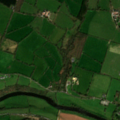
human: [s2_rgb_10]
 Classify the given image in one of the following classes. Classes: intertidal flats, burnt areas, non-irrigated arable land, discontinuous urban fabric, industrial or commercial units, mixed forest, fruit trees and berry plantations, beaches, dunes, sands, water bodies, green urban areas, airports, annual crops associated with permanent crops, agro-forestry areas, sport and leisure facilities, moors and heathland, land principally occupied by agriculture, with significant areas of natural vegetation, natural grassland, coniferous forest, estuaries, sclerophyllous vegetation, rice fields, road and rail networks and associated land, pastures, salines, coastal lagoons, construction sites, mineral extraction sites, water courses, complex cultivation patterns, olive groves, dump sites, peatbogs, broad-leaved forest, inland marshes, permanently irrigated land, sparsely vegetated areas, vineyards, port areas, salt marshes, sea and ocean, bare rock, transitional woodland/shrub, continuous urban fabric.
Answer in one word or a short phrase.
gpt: pastures